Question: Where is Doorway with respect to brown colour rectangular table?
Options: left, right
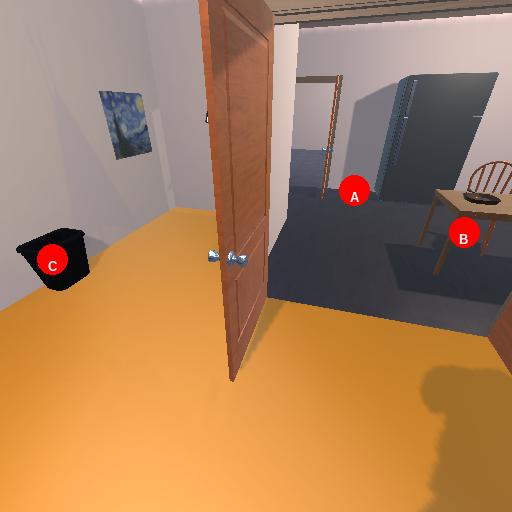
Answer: left